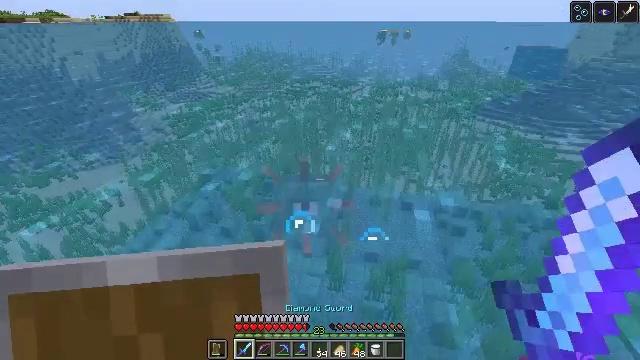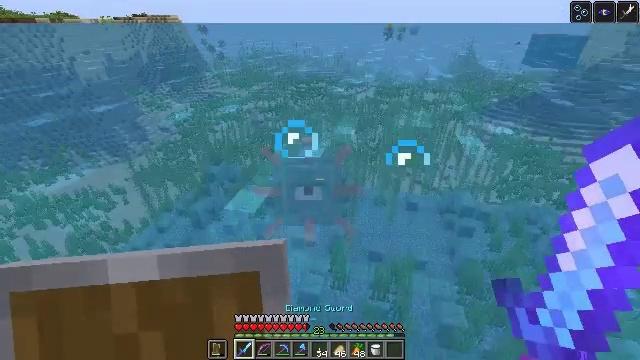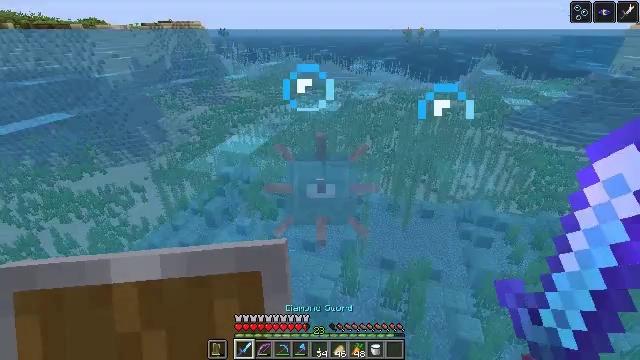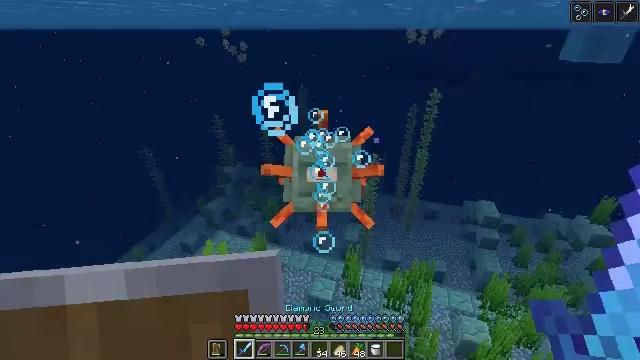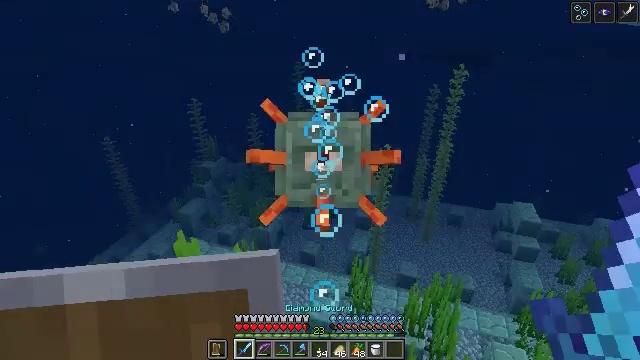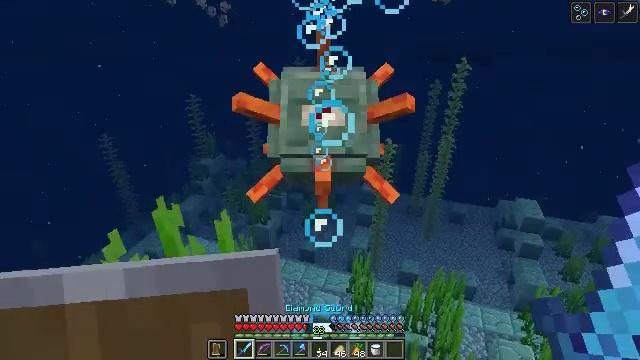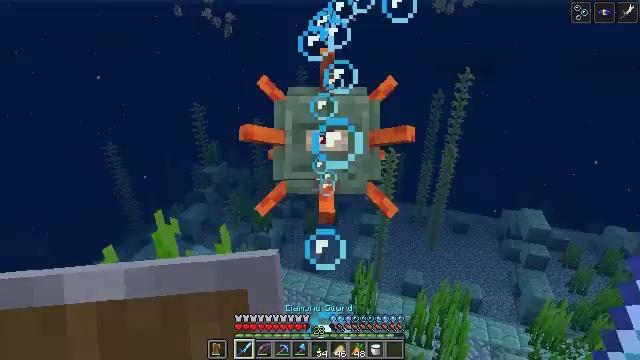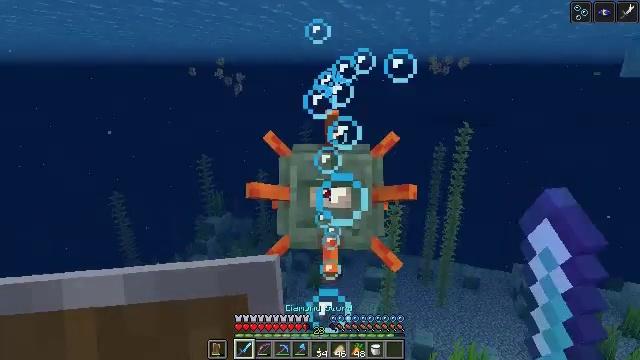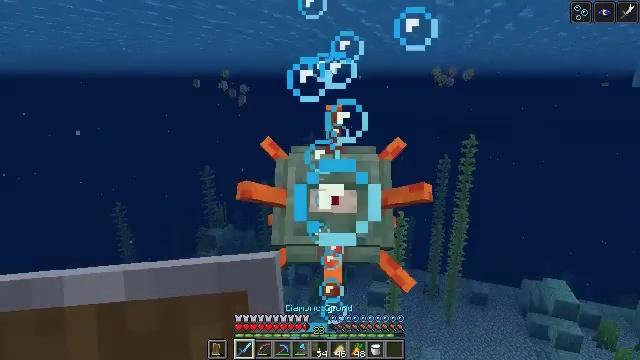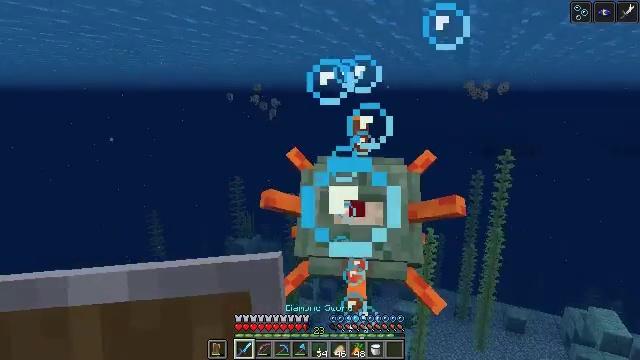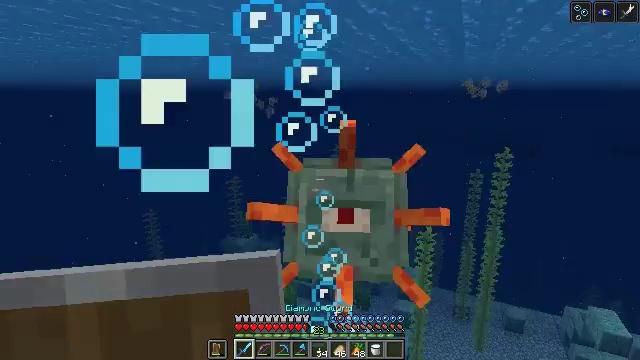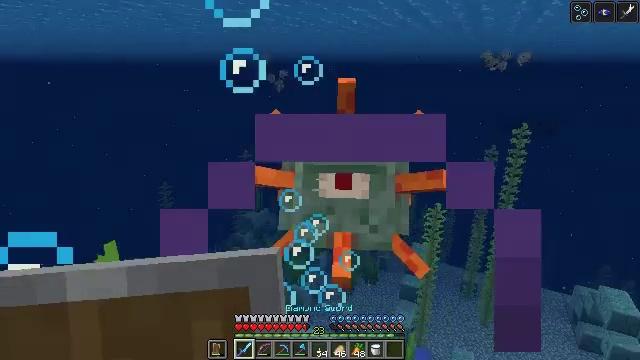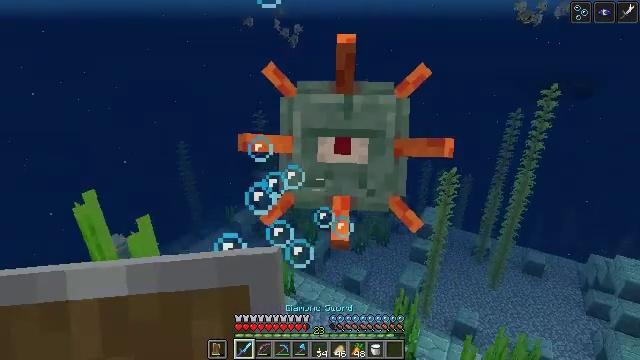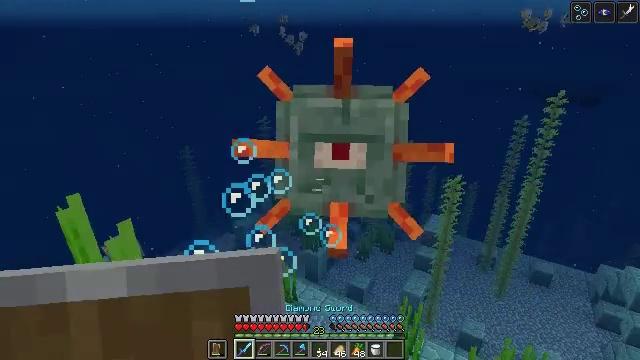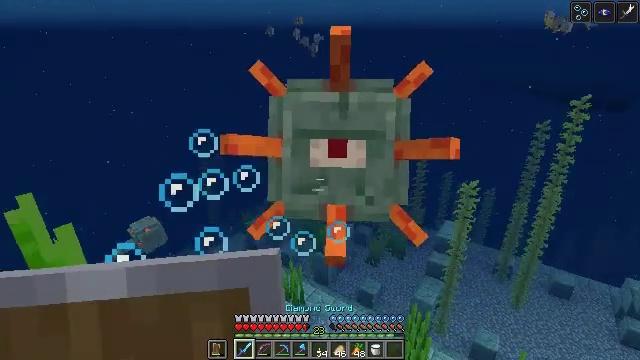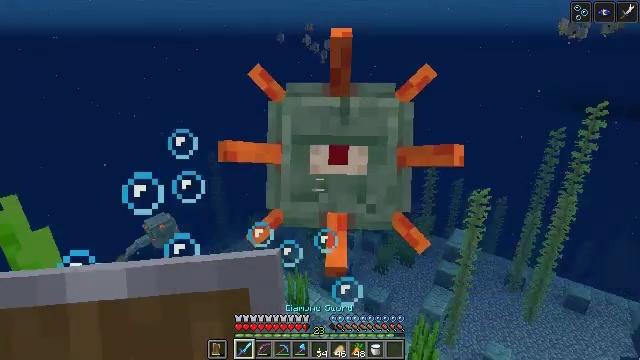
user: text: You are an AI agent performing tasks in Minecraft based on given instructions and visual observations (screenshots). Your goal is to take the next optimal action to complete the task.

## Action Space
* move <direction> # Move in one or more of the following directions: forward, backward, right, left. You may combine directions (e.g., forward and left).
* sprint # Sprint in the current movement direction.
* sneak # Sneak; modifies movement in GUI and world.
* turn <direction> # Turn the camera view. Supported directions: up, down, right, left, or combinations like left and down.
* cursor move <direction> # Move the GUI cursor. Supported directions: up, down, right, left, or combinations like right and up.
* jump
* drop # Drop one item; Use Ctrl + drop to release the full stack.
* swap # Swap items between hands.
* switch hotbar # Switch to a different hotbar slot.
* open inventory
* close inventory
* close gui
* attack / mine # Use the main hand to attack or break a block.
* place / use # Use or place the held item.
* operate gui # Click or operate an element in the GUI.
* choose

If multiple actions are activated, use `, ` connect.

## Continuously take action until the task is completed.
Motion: motion action
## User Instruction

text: Mine tall seagrass from underwater.
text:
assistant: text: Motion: move forward, sneak, turn left
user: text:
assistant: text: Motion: move forward, sneak, turn left and up
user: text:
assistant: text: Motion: move forward, sneak
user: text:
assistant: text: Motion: move forward, sneak
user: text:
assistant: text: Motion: move forward
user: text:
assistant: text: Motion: move forward, turn up, attack / mine
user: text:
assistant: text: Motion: move forward, turn up, attack / mine
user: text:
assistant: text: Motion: move forward and move right, turn up, attack / mine
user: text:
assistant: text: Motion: move right, turn left and up, attack / mine
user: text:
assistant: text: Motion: move right, attack / mine
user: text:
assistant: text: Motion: move right, turn left and down, attack / mine
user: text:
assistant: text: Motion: move forward and move right, turn left and down, attack / mine
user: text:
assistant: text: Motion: move forward and move right, turn left and up, attack / mine
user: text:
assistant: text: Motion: move forward and move right, turn left, attack / mine
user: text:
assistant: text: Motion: move forward and move right, turn left and up, attack / mine
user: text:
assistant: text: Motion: move forward and move right, turn left and up, attack / mine
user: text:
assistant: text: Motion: move forward and move right, turn left and up, attack / mine
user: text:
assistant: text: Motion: move forward and move right, turn left and up, attack / mine
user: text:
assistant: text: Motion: move right, turn left and up, attack / mine
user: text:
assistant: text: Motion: move right, turn left, attack / mine
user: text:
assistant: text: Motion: move right, turn left, attack / mine
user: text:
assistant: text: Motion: move right, turn left and down, attack / mine
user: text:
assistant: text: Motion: move right, turn left, attack / mine
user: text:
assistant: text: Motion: move right, turn right and down, attack / mine
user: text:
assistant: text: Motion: move forward and move right, attack / mine
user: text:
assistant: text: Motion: move forward and move right, attack / mine
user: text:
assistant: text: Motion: move right, turn down, attack / mine
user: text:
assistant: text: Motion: move right, turn left, attack / mine
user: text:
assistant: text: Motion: move back and move right, attack / mine
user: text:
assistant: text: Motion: move back and move right, turn down, attack / mine